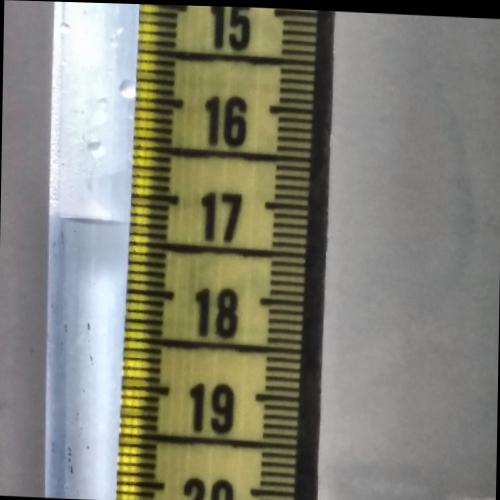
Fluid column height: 17.3 cm